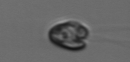
Label: flagellate_morphotype1